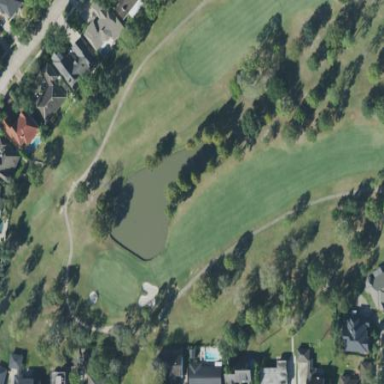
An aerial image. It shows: Picturesque lake serving as water hazard for golf course.